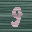
Label: 9